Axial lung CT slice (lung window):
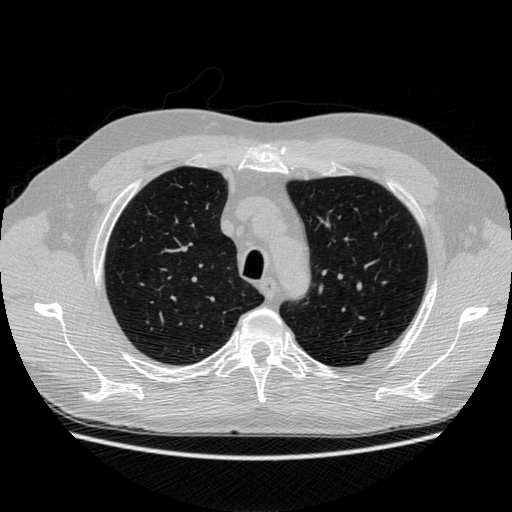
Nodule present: no